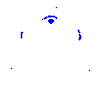
Particle: electron